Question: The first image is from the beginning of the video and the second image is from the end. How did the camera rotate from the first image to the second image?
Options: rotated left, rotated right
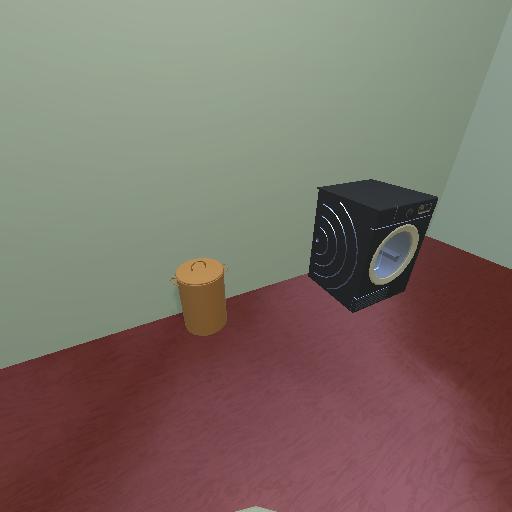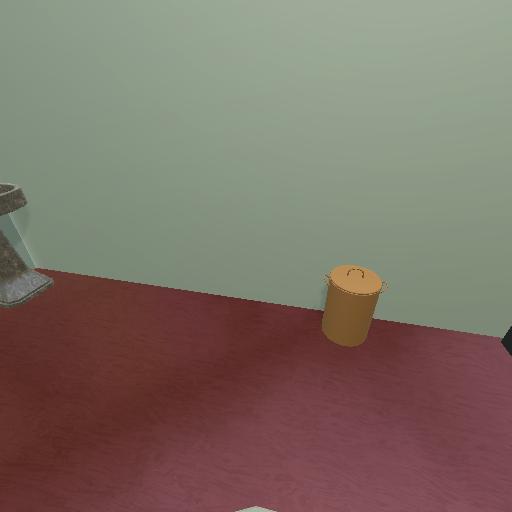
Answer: rotated left